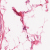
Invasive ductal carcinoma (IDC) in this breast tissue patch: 0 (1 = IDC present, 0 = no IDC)